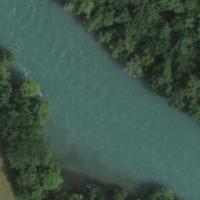
EUNIS habitat code: 15
Species observed at this site:
Filipendula ulmaria